Interaction volume radius: 5 \u00c5
Interaction volume height: 15 \u00c5
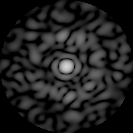
Disorder parameter: 0.8344